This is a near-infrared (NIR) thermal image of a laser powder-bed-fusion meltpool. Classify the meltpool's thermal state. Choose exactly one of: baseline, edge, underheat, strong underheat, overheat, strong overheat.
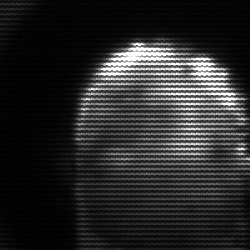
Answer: baseline